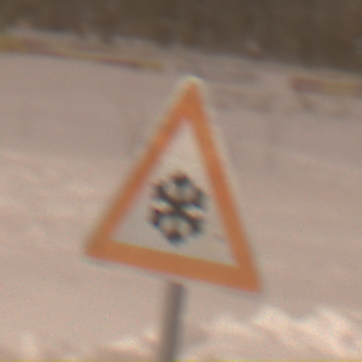
Verkehrszeichen: SchneeOderEisglaette
Umgebung: Outdoor, Urban
Tageszeit: Night
Wetter: Overcast
Licht: Artificial
Jahreszeit: Winter
Kontrast: MediumContrast